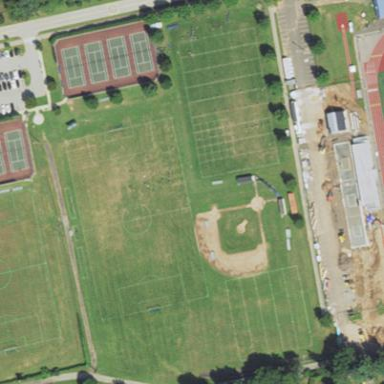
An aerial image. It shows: Soccer pitch for leisureland activities.